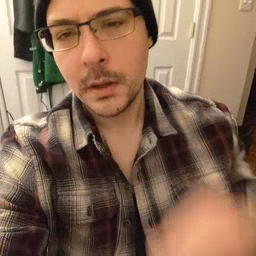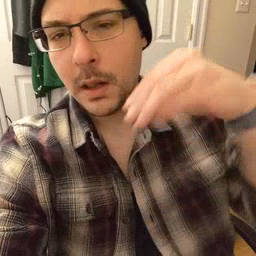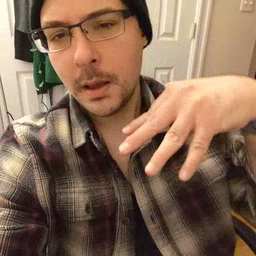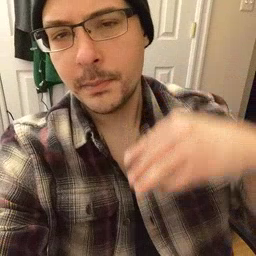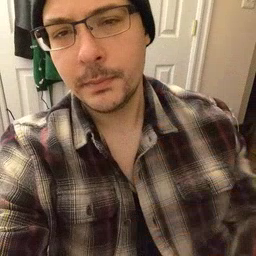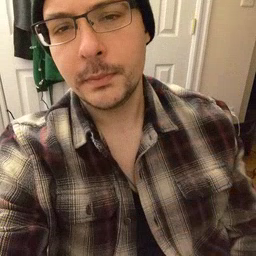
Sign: lamp